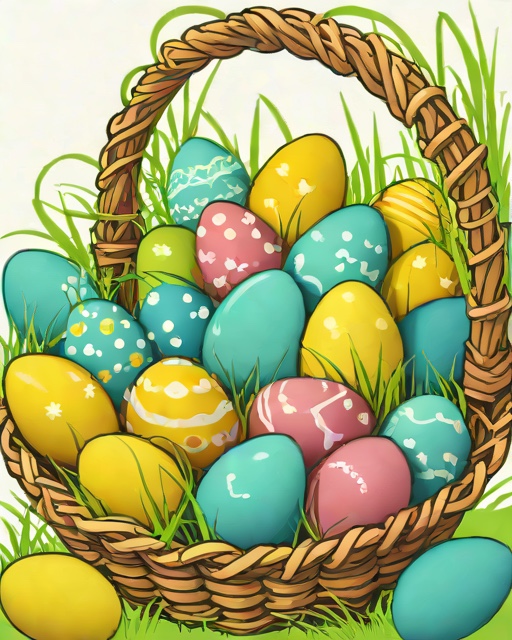
Category: Easter